【题型】填空题　【知识点】平面几何　【难度】easy
如图，在扇形 $AOB$ 中，$\angle AOB=120^\circ$，$OB=\sqrt{3}$，$OC \perp OB$ 于点 $O$，交 $\widehat{AB}$ 于点 $C$，连接 $AB$，则图中阴影部分的面积为 \underline{ $\frac{\pi}{4} + \frac{\sqrt{3}}{4}$ }．

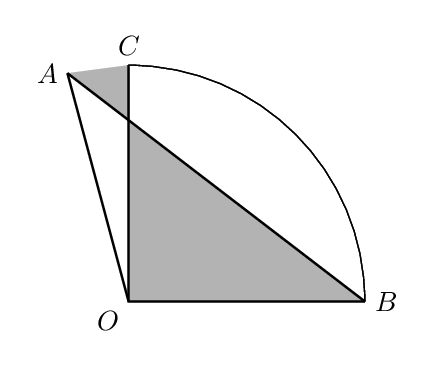
【解答】
\noindent \textbf{【答案】} $\boldsymbol{\sqrt{3}-\dfrac{\pi}{3}}$

\noindent \textbf{【详解】} 解：连接$BD$、$OD$．根据题意可知点$C$是$BO$的中点，
$\therefore CB=CO=\dfrac{1}{2}OB=1$，
在$\text{Rt}\triangle OCD$中，$OC=\dfrac{1}{2}OD$，
$\therefore \angle ODC=30^\circ$，$CD=\sqrt{OD^2-OC^2}=\sqrt{3}$，
$\therefore \angle COD=60^\circ$，
$\because \angle AOB=90^\circ$，
$\therefore \angle AOD=30^\circ$，
$\because BO=OD$，
$\therefore \triangle BOD$是等边三角形，
$\therefore$阴影部分的面积$=S_{\text{扇形}AOD}+S_{\triangle BOD}-S_{\text{扇形}BOD}=\dfrac{30\pi\times 2^2}{360}+\dfrac{1}{2}\times 2\times\sqrt{3}-\dfrac{60\pi\times 2^2}{360}=\sqrt{3}-\dfrac{\pi}{3}$，
故答案为：$\boldsymbol{\sqrt{3}-\dfrac{\pi}{3}}$．

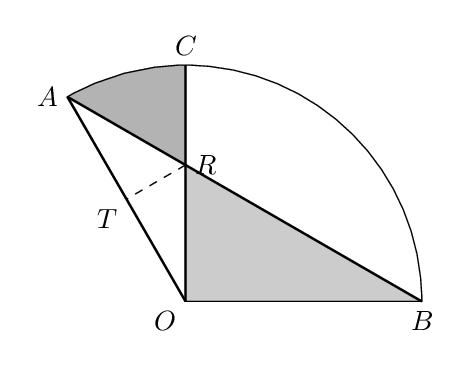